Question: I need to make a spplot for a college project. The teacher has given us instructions on how to create the spplot that shows the map. However, he gives the code with default colors and I need that the colors are ones belonging to the viridis palette (I don't care which ones as long as they belong to that palette).
Here are the several approaches I've tried with no success:
'''
#This is the compulsory code we need to use:
library(sp)
mapa = readRDS("gadm36_ESP_2_sp.rds")
names(mapa)
mapa$NAME_1
Com_Val<-mapa[mapa$NAME_1=="Comunidad Valenciana",]
Com_Val$cantidad<-c(29,10,65)
# These numbers on the upper line are the ones who give color to the plot,
# you can choose the numbers you want to
spplot(Com_Val,"cantidad")
'''
this is the plot I obtain with this code

#Now, the different approaches I've tried with no succes:
'''
Com_Val$cantidad<-c("#44015499","#3B528B99","#21908C99")
'''
Error I obtain:
'''
Error in seq.default(zrng[1], zrng[2], length.out = cuts + 2) :
'from' must be a finite number
In addition: Warning messages:
1: In extend.limits(range(as.numeric(z), finite = TRUE)) :
NAs introduced by coercion
2: In min(x) : no non-missing arguments to min; returning Inf
3: In max(x) : no non-missing arguments to max; returning -Inf
'''
'''
Com_Val$cantidad<-c(rgb(255, 87, 51),rgb(59, 82, 139),rgb(33, 144, 140))
'''
Error I obtain:
'''
> Com_Val$cantidad<-c(rgb(255, 87, 51),rgb(59, 82, 139),rgb(33, 144, 140))
Error in rgb(255, 87, 51) : color intensity 51, not in [0,1]
> spplot(Com_Val,"cantidad")
Error in seq.default(zrng[1], zrng[2], length.out = cuts + 2) :
'from' must be a finite number
In addition: Warning messages:
1: In extend.limits(range(as.numeric(z), finite = TRUE)) :
NAs introduced by coercion
2: In min(x) : no non-missing arguments to min; returning Inf
3: In max(x) : no non-missing arguments to max; returning -Inf
>
'''
After
'''
Com_Val$cantidad<-c(29,10,65)
spplot(Com_Val,"cantidad")+
scale_color_viridis(alpha=1,discrete=TRUE, option="D")
'''
Error I obtain:
> NULL
(With scale_fill_viridis I obtain the same error).
How can I change the palette, maintaining the compulsory code structure from the beginning?Or, in case it is impossible to change the palette to viridis without altering the code that tells you how to get the picture of the map, how can I change the palette using another code?
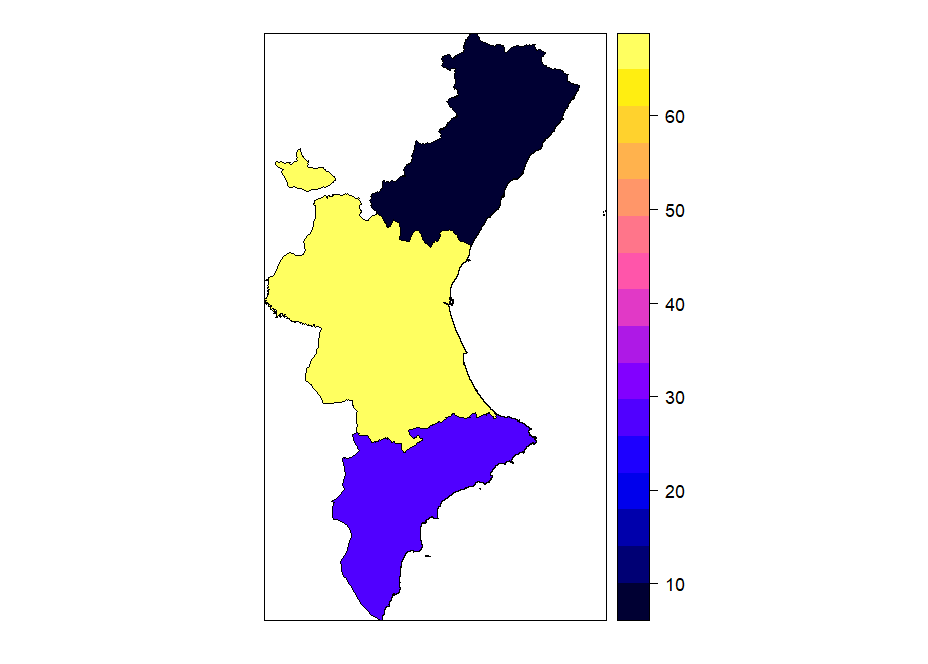
Answer: You can use the 'viridis' package to specify a vector of colours. These are passed to the 'col.regions' argument of 'spplot'
'''
library(sp)
mapa <- readRDS("gadm36_ESP_2_sp.rds")
Com_Val <- mapa[mapa$NAME_1 == "Comunidad Valenciana", ]
Com_Val$cantidad <- c(29, 10, 65)
spplot(Com_Val, "cantidad", col.regions = viridis::plasma(100))
'''
<URL>
---
'''
url <- "https://geodata.ucdavis.edu/gadm/gadm3.6/Rsp/gadm36_ESP_2_sp.rds"
download.file(url, "gadm36_ESP_2_sp.rds")
'''